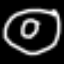
Label: donut